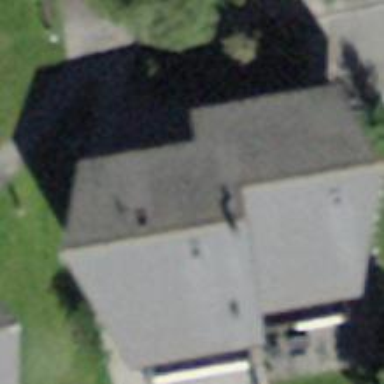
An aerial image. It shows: Building with tile roof.